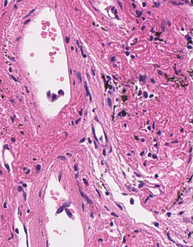
Tumor epithelial tissue: no
Tumor-associated stroma tissue: yes
Normal tissue: no